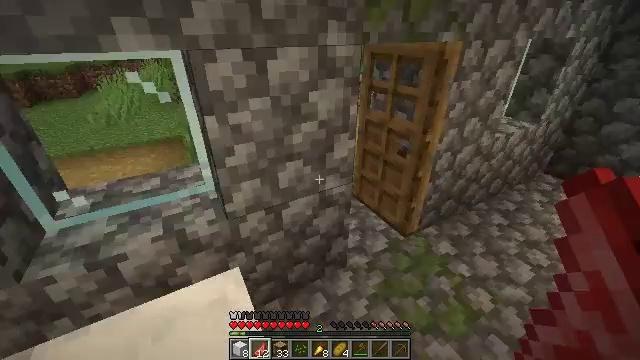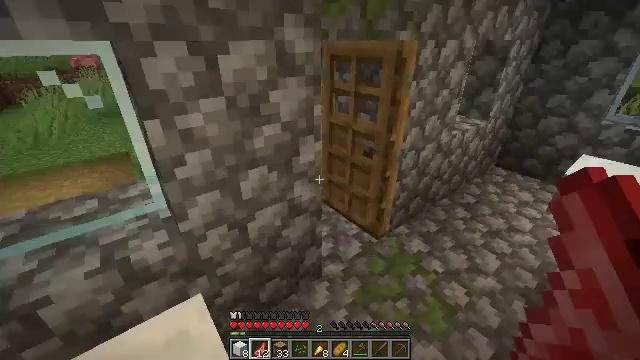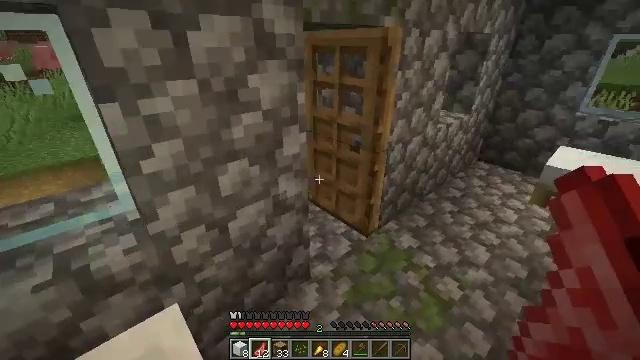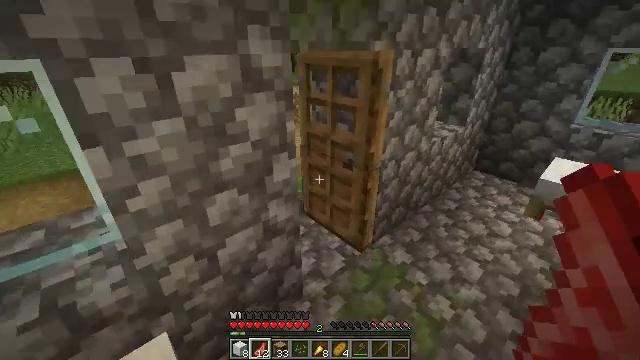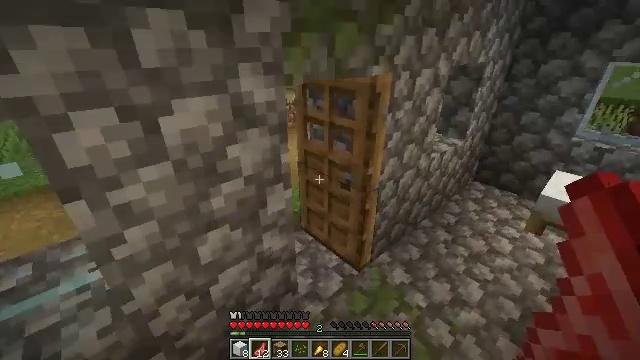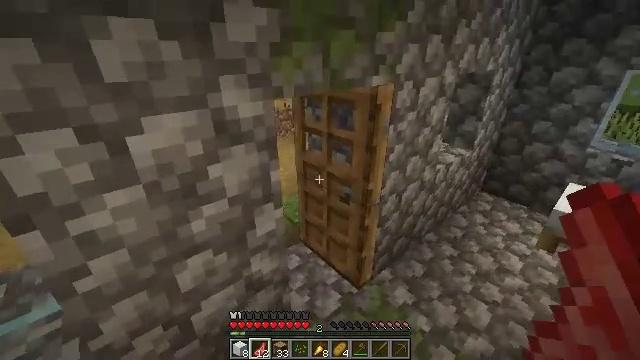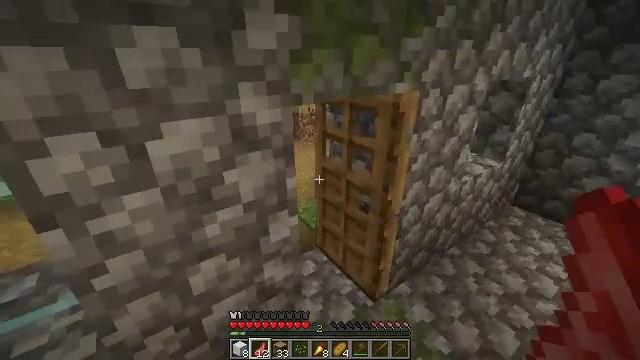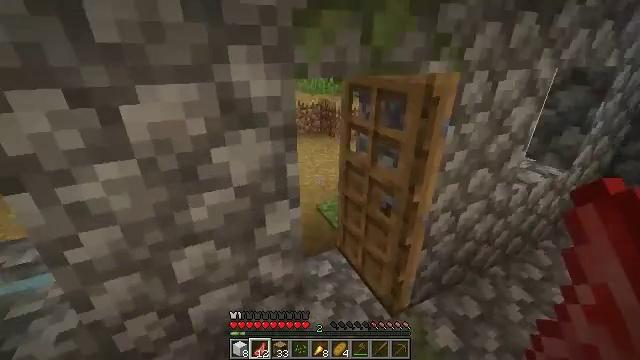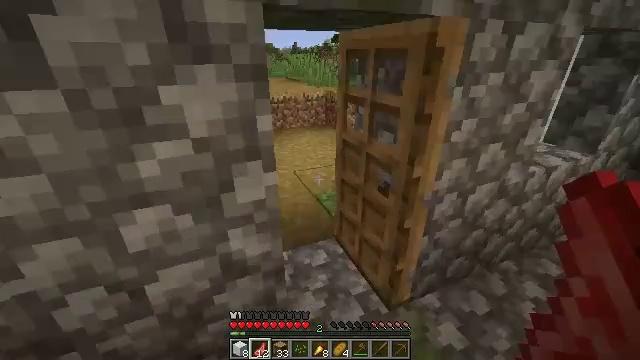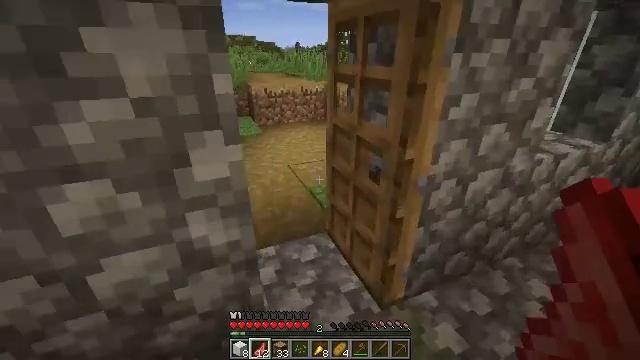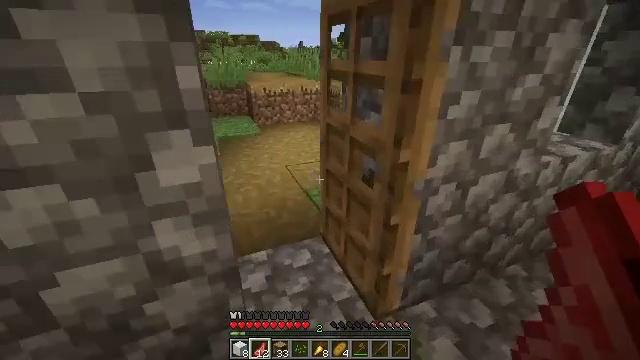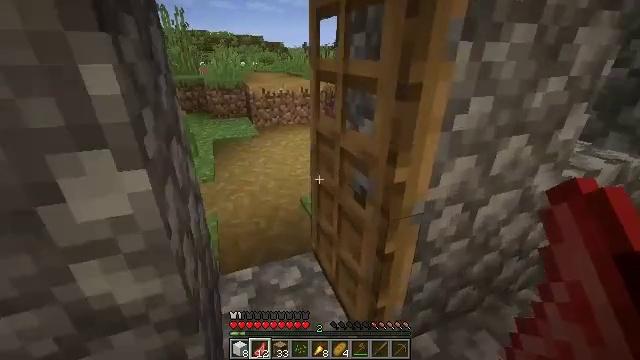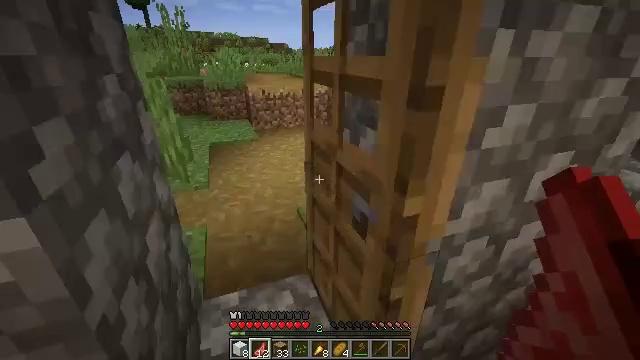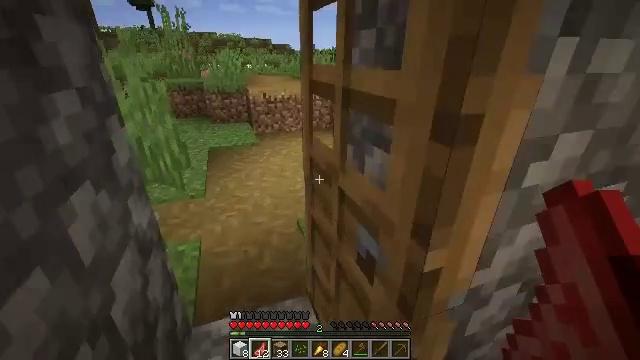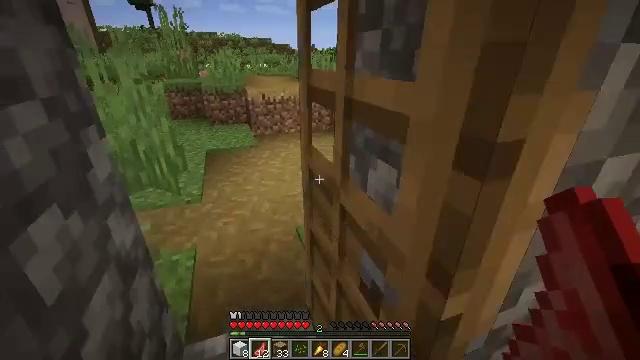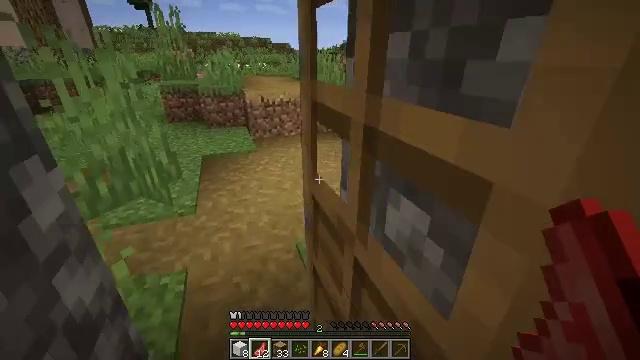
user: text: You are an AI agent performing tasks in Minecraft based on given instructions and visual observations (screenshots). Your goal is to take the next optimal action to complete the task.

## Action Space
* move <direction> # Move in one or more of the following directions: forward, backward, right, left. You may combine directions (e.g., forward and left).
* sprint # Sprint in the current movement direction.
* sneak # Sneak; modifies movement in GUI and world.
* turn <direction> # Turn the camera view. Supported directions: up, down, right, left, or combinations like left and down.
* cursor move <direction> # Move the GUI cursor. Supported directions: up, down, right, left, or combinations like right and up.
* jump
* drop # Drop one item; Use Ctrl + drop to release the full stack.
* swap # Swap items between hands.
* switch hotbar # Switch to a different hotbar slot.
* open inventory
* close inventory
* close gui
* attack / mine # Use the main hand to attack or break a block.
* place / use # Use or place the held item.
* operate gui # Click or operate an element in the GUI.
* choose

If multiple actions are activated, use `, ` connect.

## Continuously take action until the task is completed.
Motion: motion action
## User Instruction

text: Recover the brewing stand by mining it.
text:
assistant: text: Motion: move forward, turn right and up
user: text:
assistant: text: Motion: move forward, turn right
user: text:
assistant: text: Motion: move forward
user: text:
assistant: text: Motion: move forward
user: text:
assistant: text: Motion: move forward and move right, turn left
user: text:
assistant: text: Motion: move forward and move right, turn left
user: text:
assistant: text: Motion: move forward and move right, turn left
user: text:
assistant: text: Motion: move forward and move right, turn left
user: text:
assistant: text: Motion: move forward
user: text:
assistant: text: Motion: move forward
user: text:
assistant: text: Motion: move forward
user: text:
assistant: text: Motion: move forward
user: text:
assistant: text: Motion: move forward
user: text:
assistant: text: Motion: move forward
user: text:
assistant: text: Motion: move forward
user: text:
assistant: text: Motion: move forward
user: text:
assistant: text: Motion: move forward and move left
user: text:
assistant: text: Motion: move forward and move left
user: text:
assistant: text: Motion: move forward and move left, turn up
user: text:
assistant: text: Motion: move forward and move left, turn right and up
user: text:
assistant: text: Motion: move forward, turn right and up
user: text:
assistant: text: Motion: move forward, turn right and up
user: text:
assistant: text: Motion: move forward
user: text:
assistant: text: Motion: move forward
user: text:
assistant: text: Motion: move forward
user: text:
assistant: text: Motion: move forward
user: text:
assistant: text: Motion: move forward
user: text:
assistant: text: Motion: move forward
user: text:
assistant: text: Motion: move forward
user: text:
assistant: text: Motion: move forward, turn right